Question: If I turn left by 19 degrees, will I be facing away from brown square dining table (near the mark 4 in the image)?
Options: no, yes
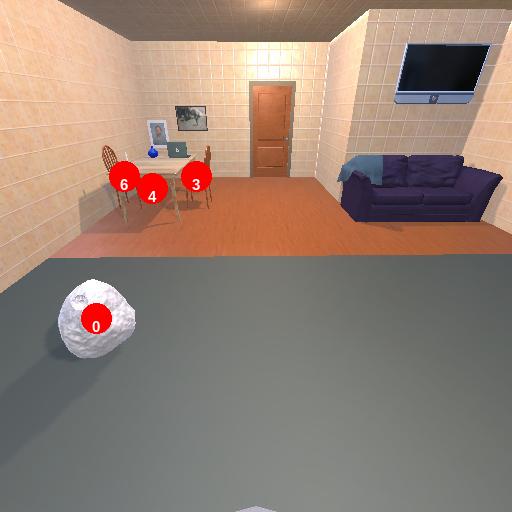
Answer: no